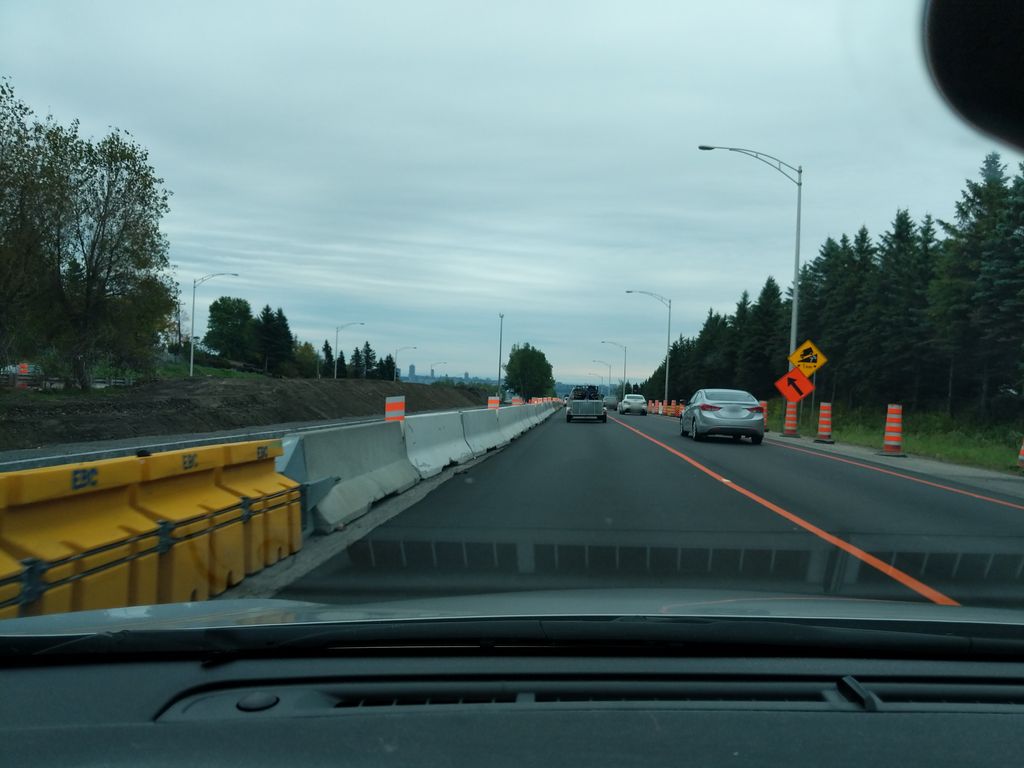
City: quebec_city